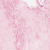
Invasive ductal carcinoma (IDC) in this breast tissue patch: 0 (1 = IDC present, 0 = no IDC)